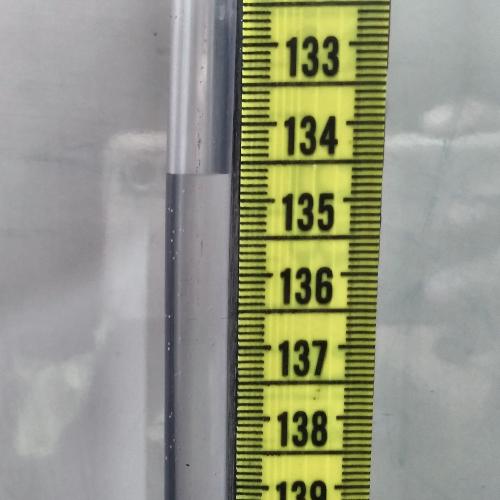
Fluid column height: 134.7 cm